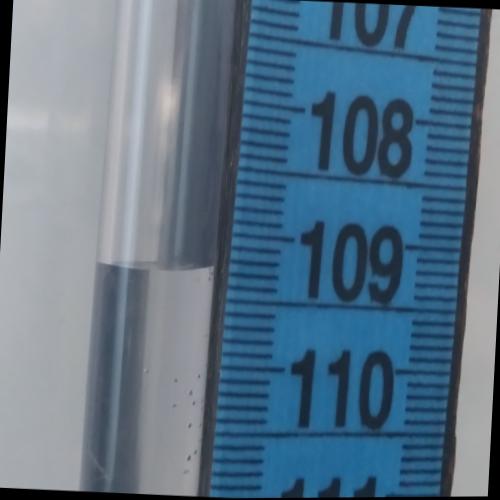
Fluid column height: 109.3 cm